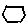
Label: hexagon